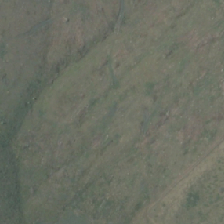
Land cover: harvested_forest